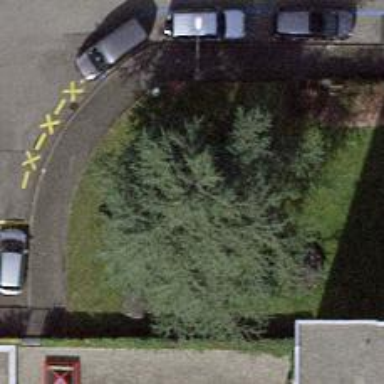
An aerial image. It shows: Evergreen needle-leaved tree.